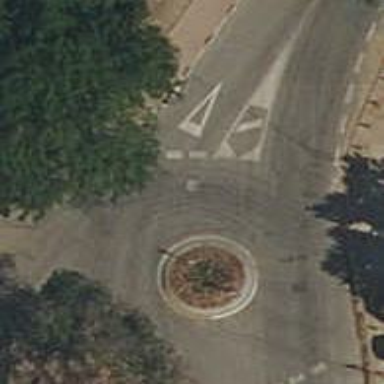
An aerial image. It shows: Unclassified asphalt road with shared lane cycleway at roundabout junction.